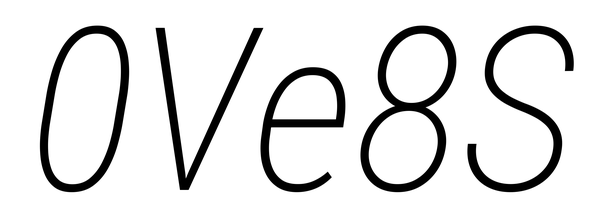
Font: Roboto-Italic_Condensed_ExtraLight_Italic